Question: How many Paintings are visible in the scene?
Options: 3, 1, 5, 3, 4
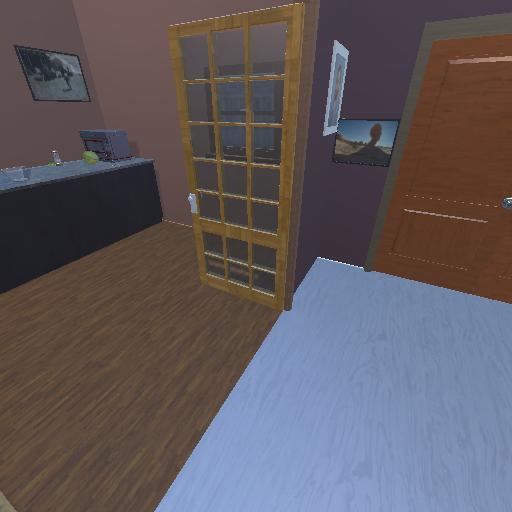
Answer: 3